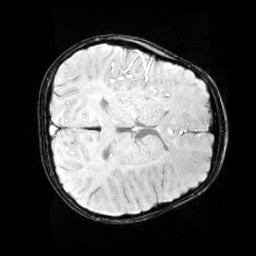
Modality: SWI
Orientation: axial
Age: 10
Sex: male
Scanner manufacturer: siemens
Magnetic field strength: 3 T
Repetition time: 0.027 s
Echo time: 0.02 s